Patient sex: M
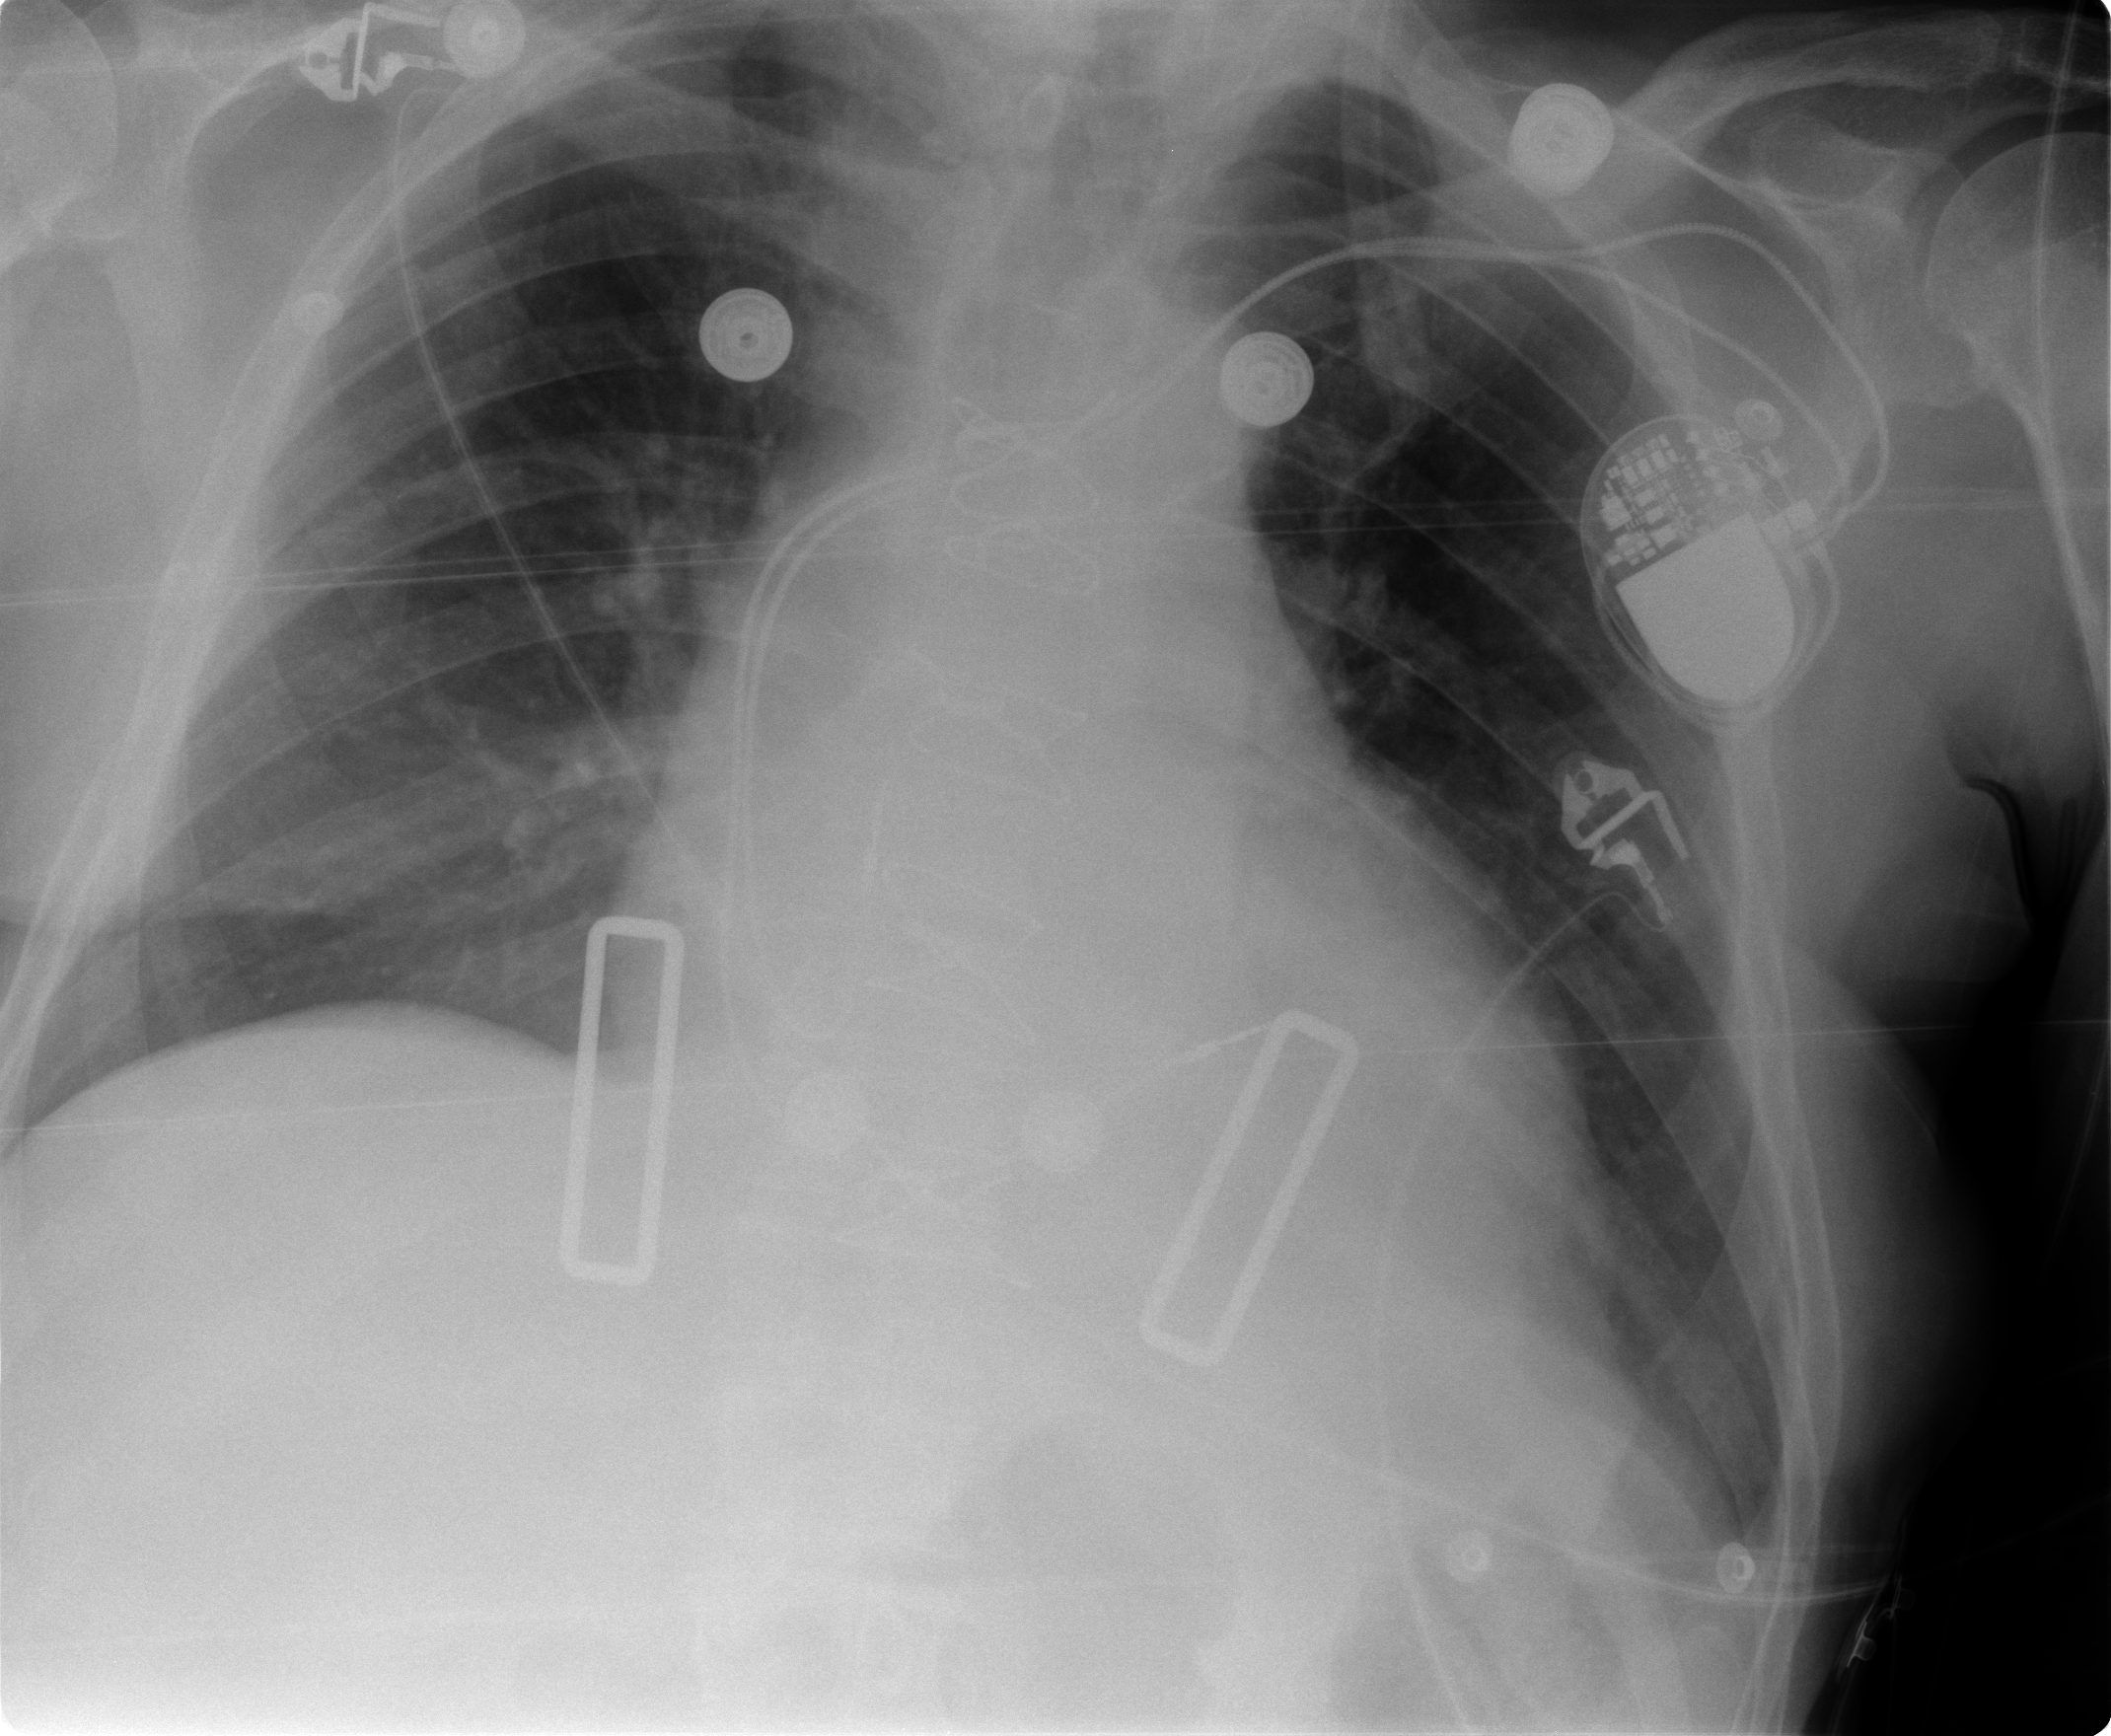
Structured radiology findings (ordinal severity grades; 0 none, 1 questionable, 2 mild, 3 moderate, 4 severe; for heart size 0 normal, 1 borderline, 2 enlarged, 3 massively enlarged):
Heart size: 2
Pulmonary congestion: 1
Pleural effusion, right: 0
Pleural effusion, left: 1
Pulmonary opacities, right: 0
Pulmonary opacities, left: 0
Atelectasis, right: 1
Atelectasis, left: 1